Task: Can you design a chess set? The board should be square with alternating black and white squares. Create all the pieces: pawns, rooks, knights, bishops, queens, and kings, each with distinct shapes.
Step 809:
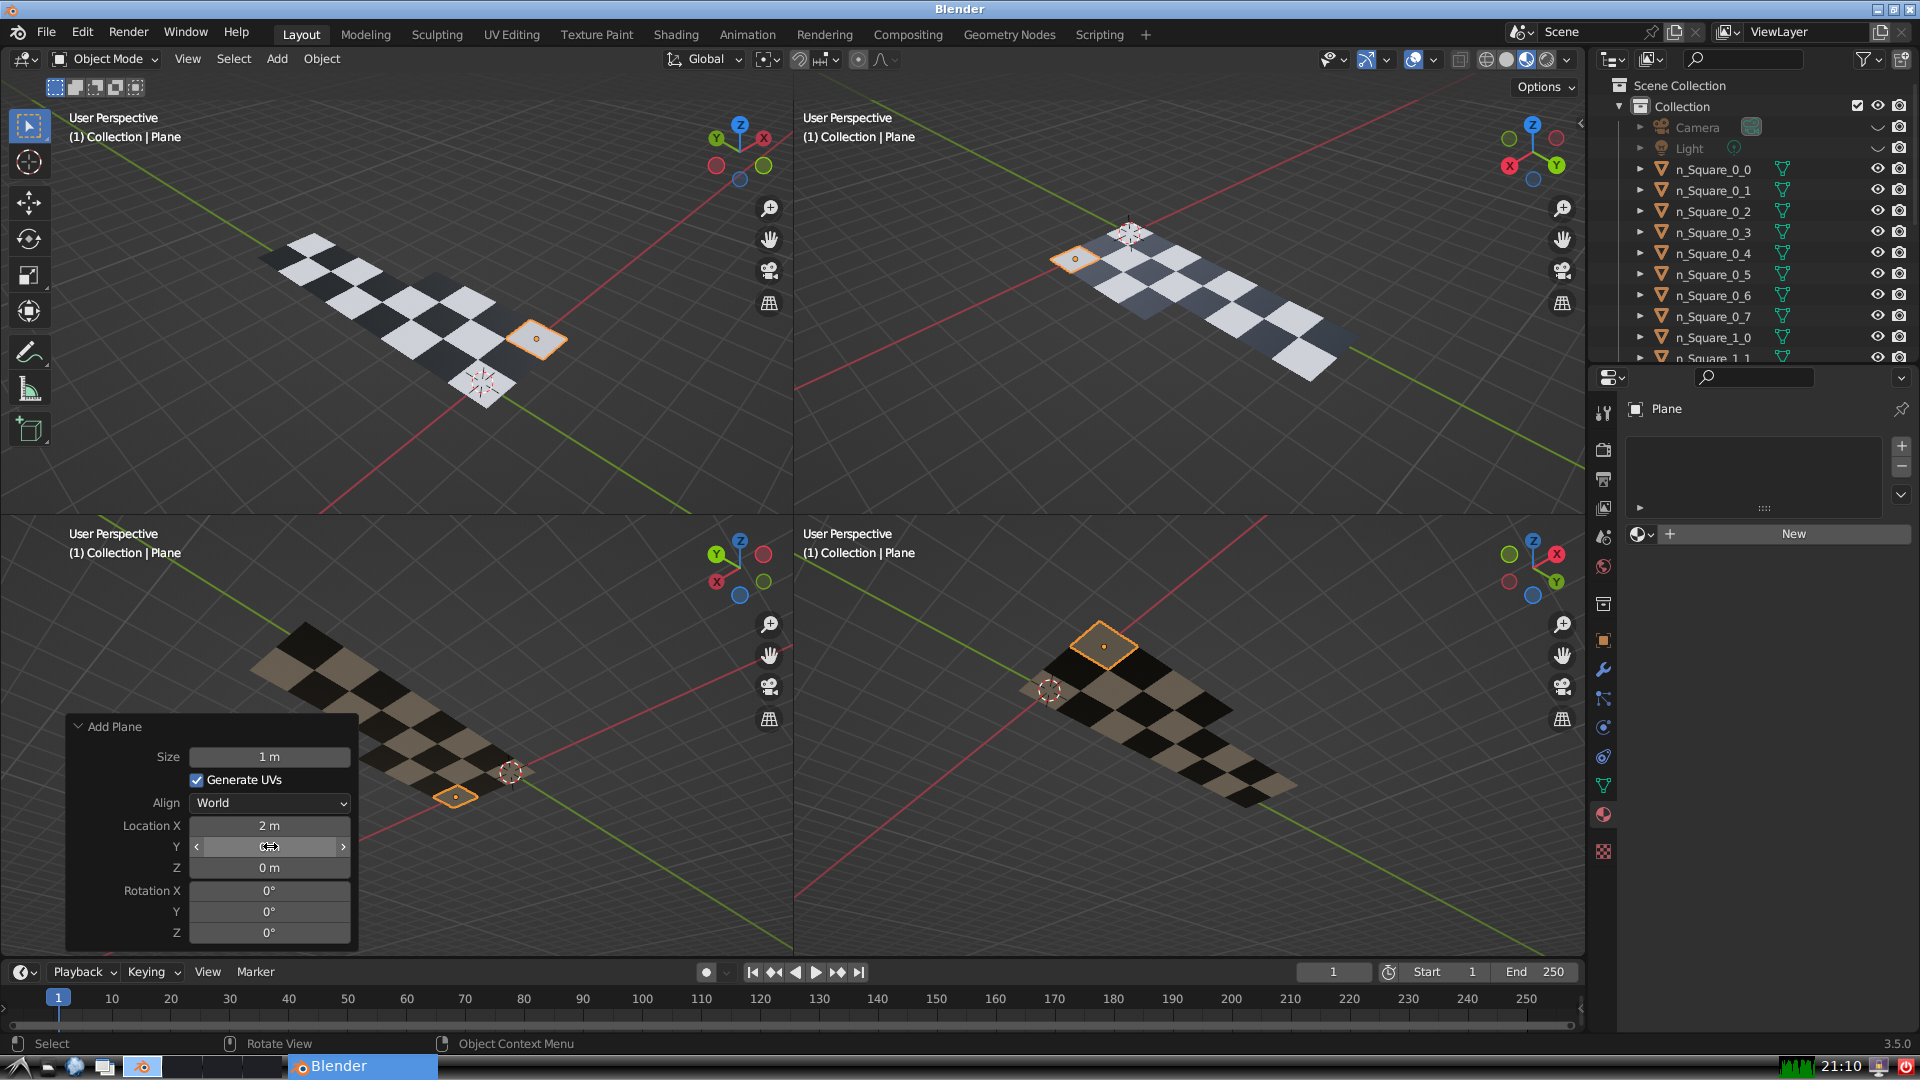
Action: click: no